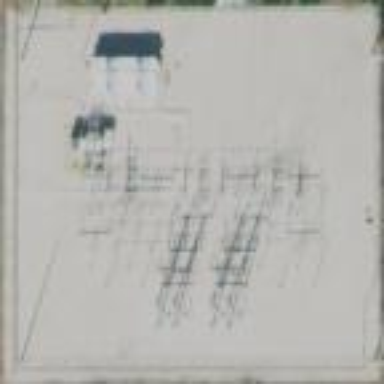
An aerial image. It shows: Power substation enclosed by fence.